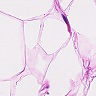
Metastatic tissue present: no